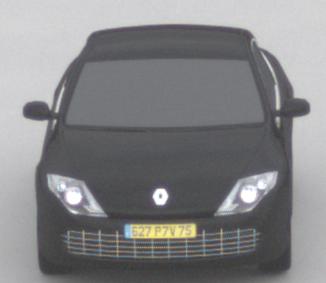
Make: Renault
Model: Laguna Coupé TCe 170
Detailed model: Laguna (III) Coupé
Model produced from: 2010/11
Model produced until: 2011/05
Doors: 2
Color: black
Road condition: dry road
Daytime: morning or afternoon
Contrast: low contrast